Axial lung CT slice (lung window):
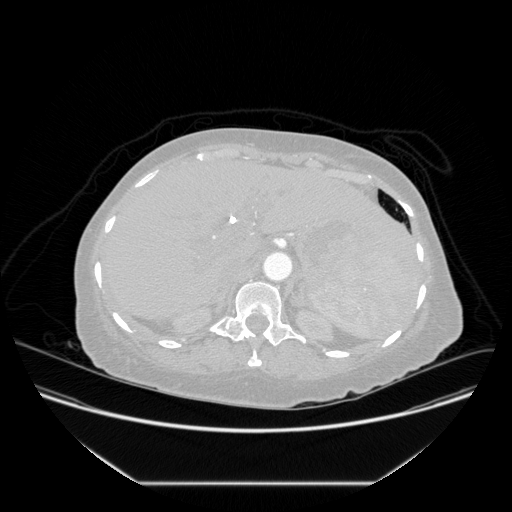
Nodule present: no